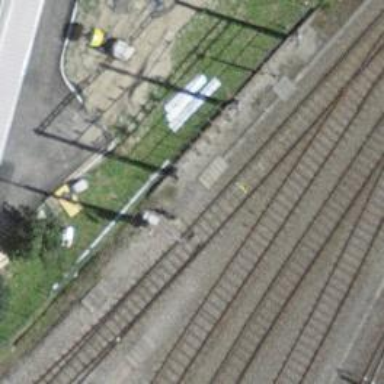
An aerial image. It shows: Railway switch.